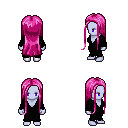
a pixel art fantasy rpg character, female body template, dark elf, purple skin, gray robe, teal pants, pink extra-long hairstyle, four views (front, back, left, right), 2x2 character sprite sheet, small pixel art, hard edges, no anti-aliasing